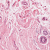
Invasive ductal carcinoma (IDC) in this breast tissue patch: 0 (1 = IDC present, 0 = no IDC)